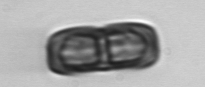
Label: Ephemera